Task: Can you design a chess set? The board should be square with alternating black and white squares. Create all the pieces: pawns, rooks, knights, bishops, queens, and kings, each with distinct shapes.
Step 1320:
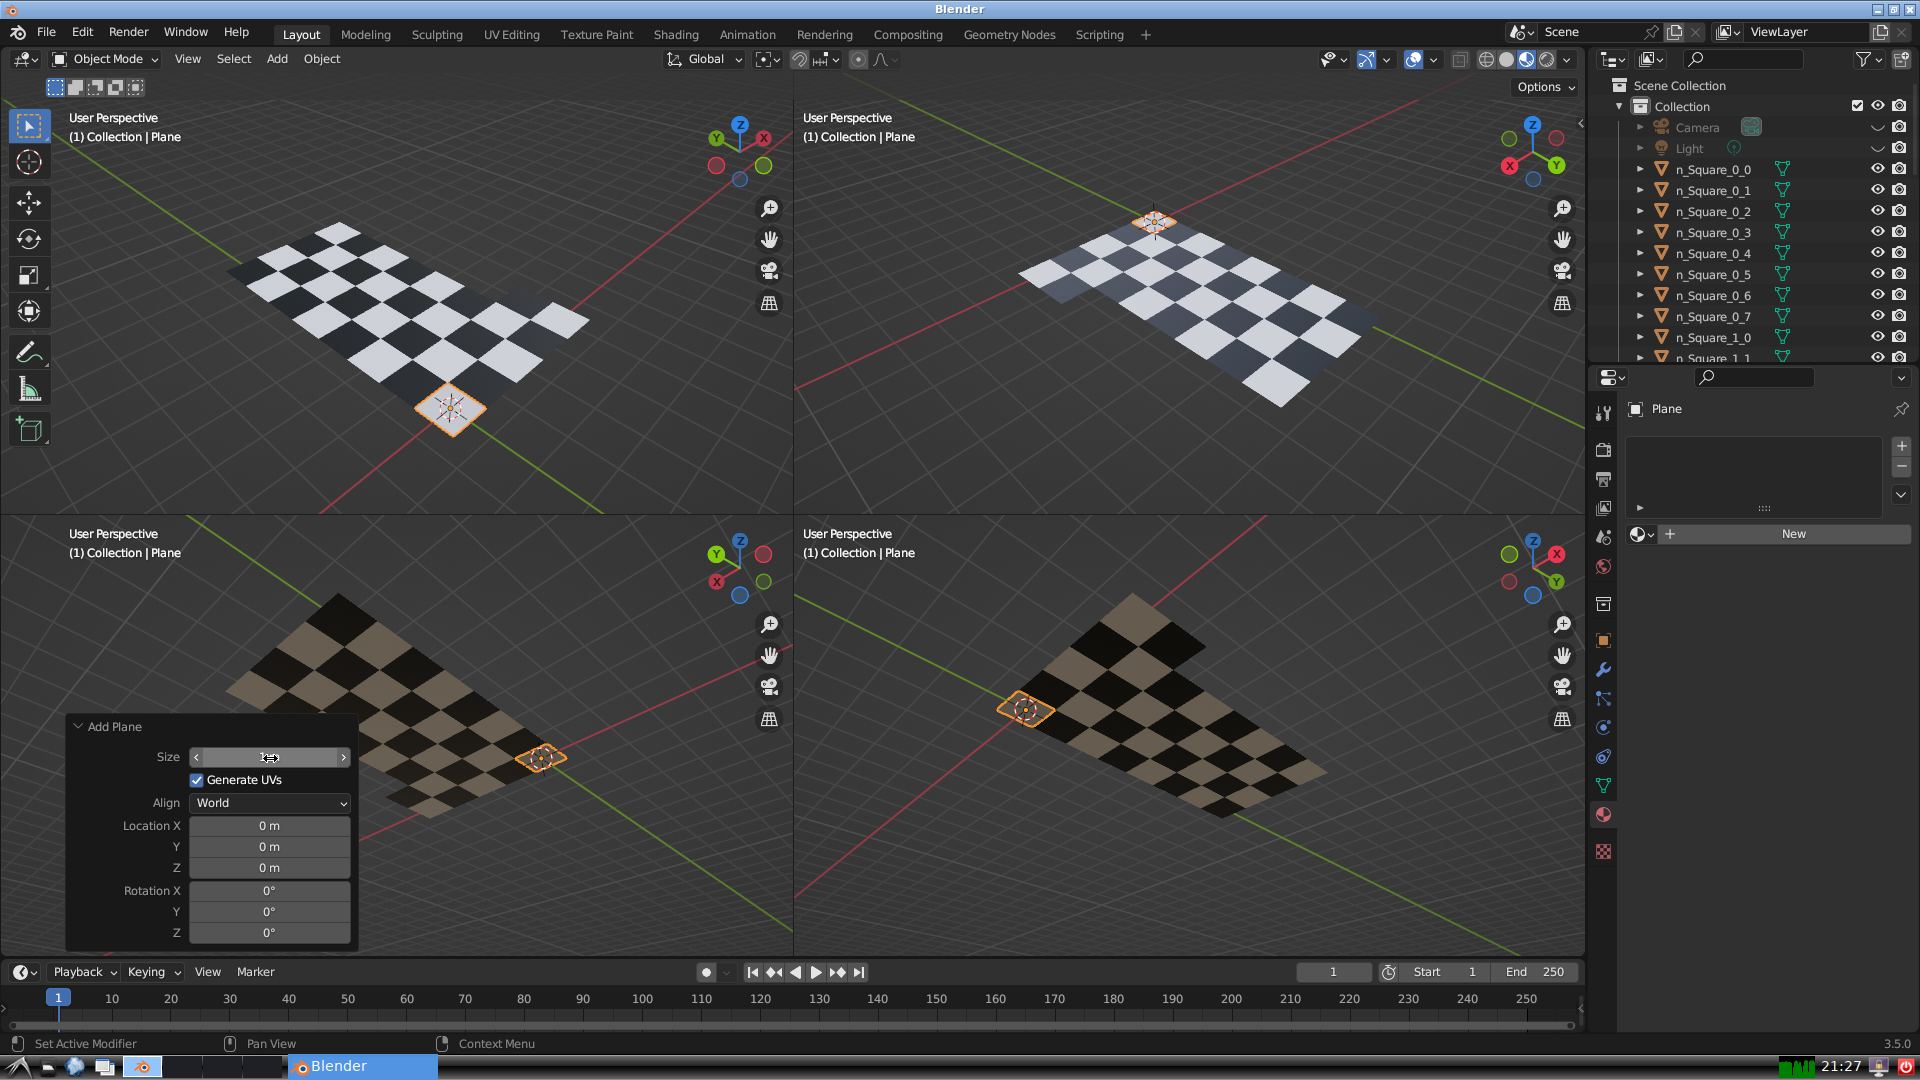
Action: {"mouse_move": [960, 540]}